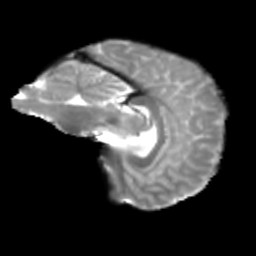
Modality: T2w
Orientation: sagittal
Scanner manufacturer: siemens
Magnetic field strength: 3 T
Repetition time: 4 s
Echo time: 0.0594 s